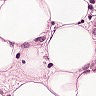
Metastatic tissue present: yes